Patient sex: M
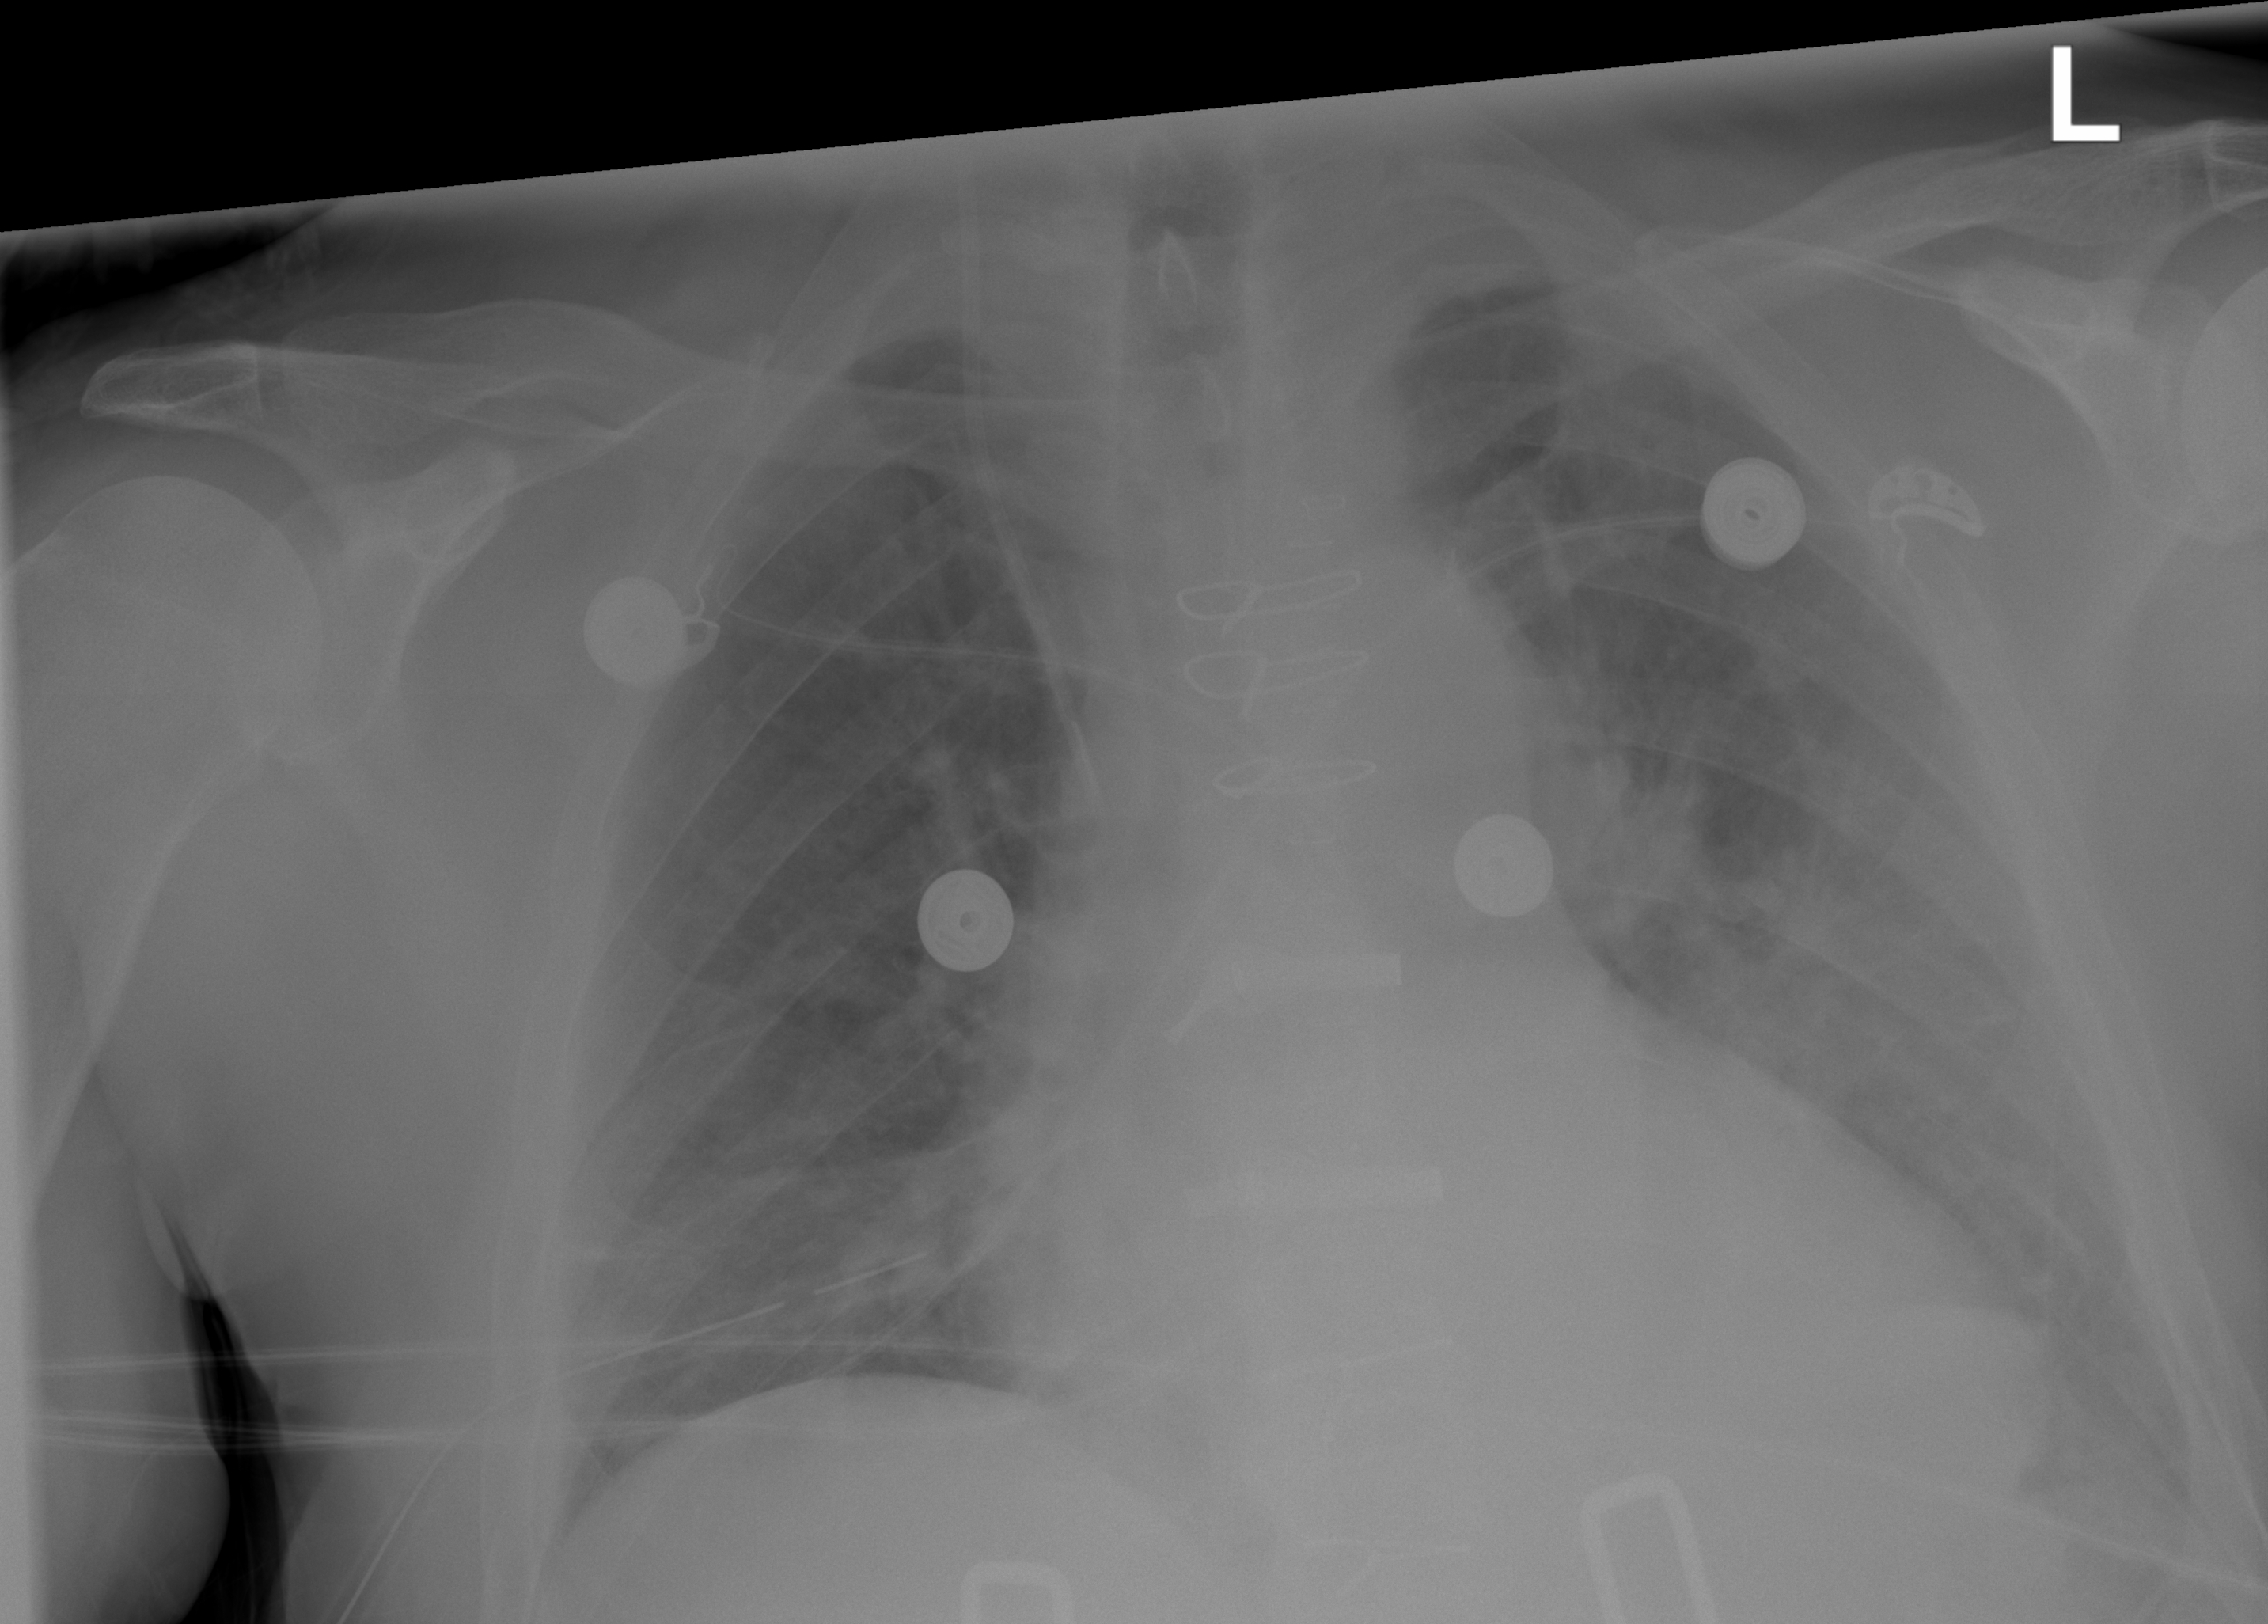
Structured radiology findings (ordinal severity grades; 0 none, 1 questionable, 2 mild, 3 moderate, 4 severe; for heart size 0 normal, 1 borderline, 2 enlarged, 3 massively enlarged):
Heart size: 2
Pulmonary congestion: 2
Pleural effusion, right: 0
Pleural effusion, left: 2
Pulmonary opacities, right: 0
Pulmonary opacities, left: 0
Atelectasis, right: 2
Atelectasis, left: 2